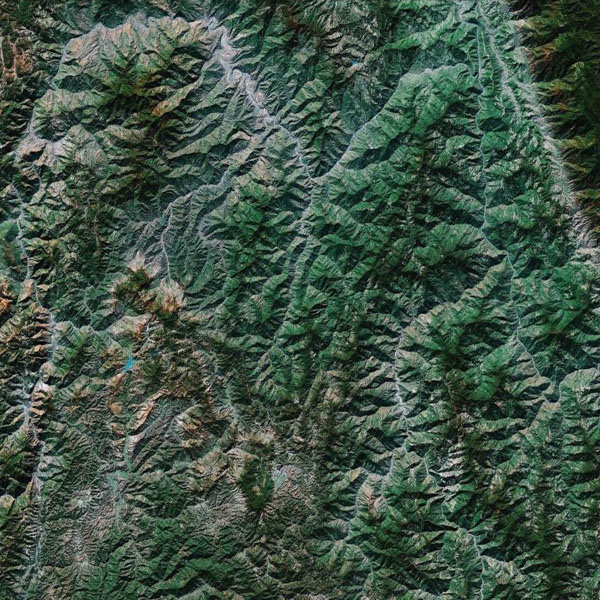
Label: Mountain